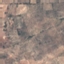
Label: PermanentCrop